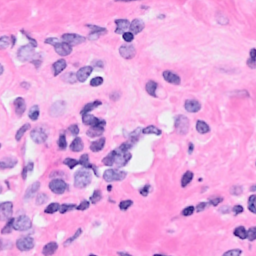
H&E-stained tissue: Breast